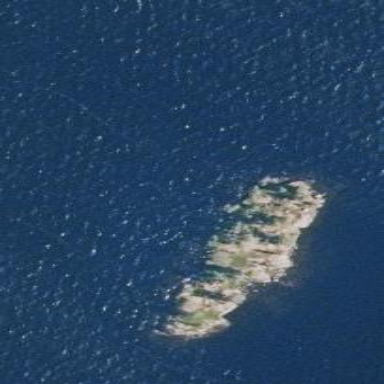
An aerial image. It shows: Islet.